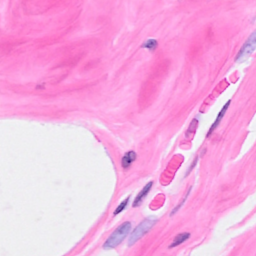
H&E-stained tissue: Breast